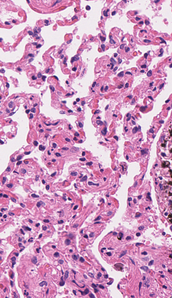
Tumor epithelial tissue: no
Tumor-associated stroma tissue: no
Normal tissue: yes